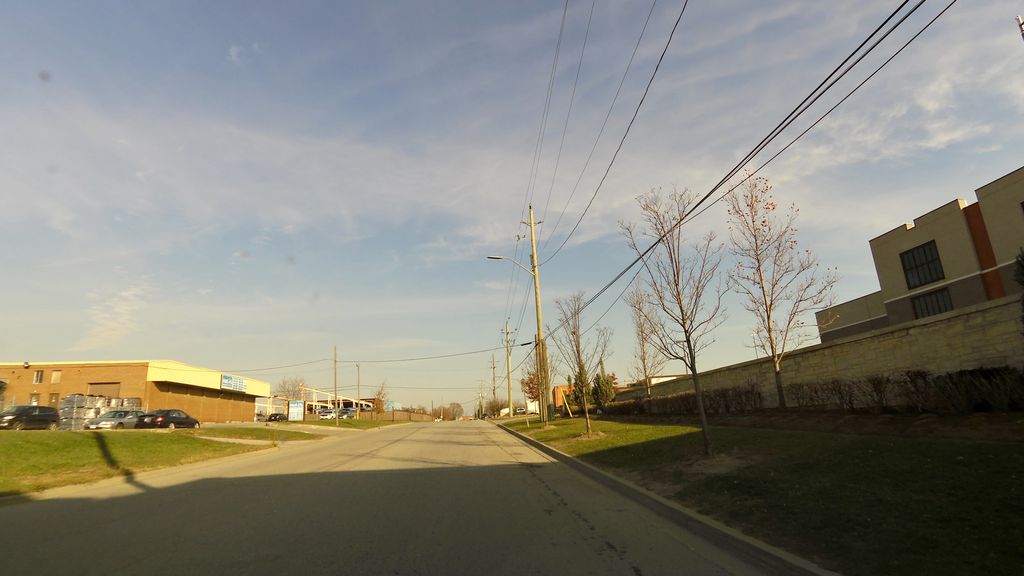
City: toronto